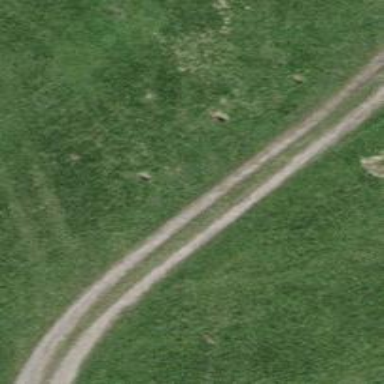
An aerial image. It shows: Grass track.